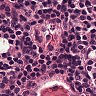
Metastatic tissue present: no